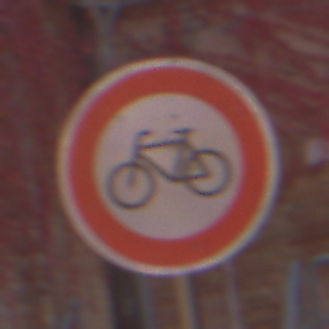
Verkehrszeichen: VerbotRadverkehr
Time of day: MorningAfternoon
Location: Outdoor (Urban)
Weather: Clear
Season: NotSpecified
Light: Natural